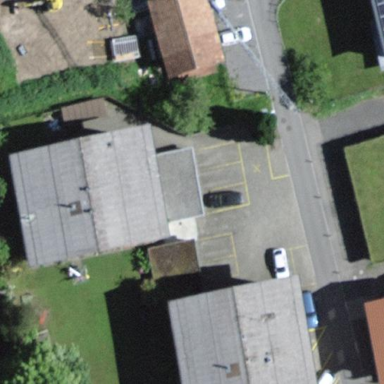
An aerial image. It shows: Residential building.